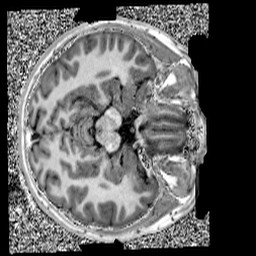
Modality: UNIT1
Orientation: axial
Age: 11
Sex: female
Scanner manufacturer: siemens
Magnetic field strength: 3 T
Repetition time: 4 s
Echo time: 0.00303 s